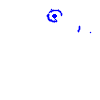
Particle: electron